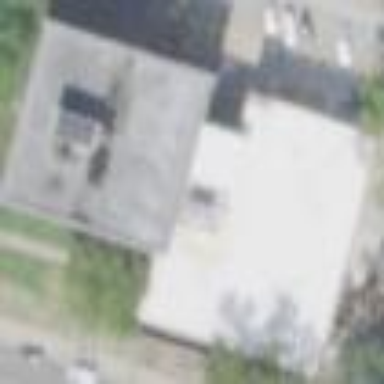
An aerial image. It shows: Public library building.